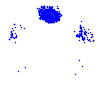
Particle: kaon